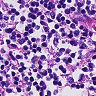
Metastatic tissue present: no